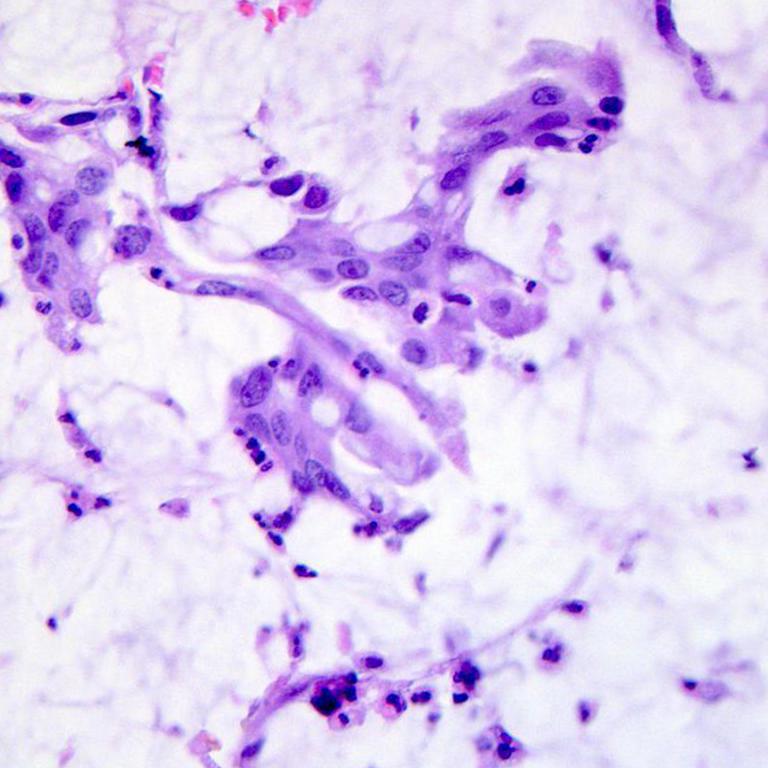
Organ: colon
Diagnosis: adenocarcinomas